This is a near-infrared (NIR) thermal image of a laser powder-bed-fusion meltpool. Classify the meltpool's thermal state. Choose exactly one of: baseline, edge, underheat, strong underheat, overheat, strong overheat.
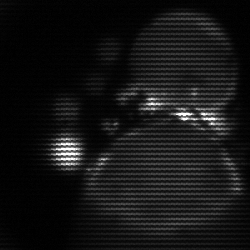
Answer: edge